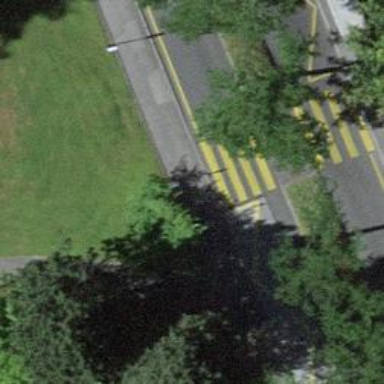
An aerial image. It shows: Kerb serving as barrier.